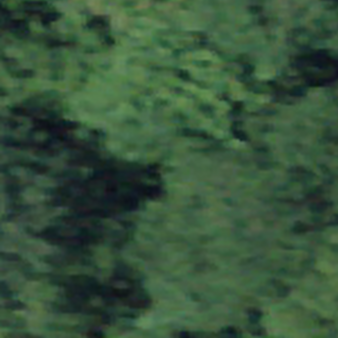
Label: other